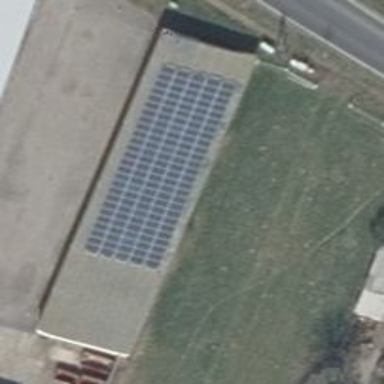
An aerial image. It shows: Small solar photovoltaic panel used as generator to produce electricity.